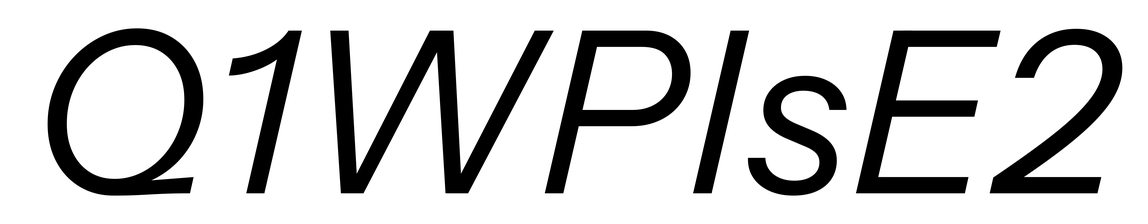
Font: InstrumentSans-Italic_Italic